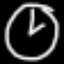
Label: clock